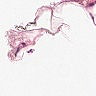
Metastatic tissue present: no